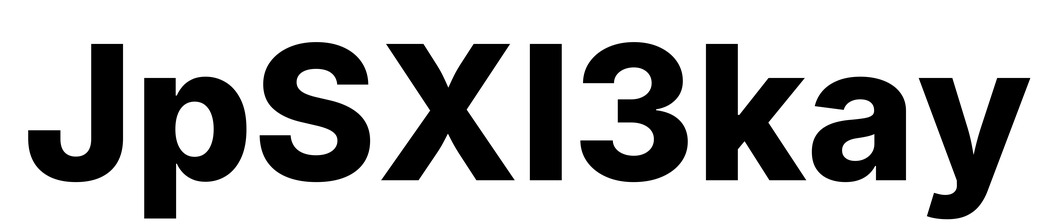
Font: Inter_ExtraBold